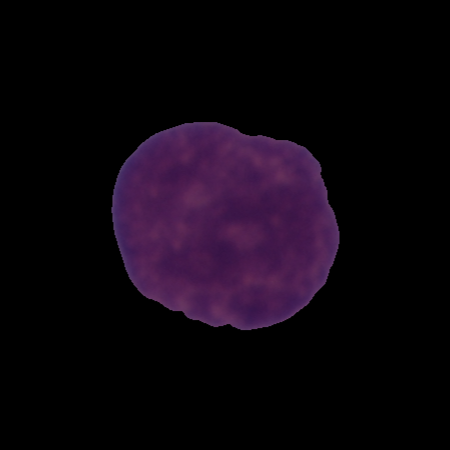
Label: cancer